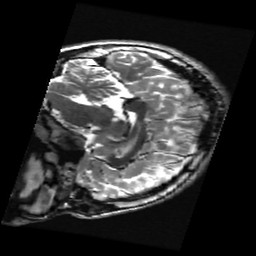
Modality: T2w
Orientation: sagittal
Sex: male
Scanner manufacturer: ge
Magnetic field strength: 3 T
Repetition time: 5 s
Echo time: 0.1022 s